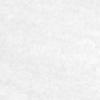
Label: no_change